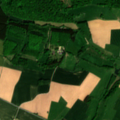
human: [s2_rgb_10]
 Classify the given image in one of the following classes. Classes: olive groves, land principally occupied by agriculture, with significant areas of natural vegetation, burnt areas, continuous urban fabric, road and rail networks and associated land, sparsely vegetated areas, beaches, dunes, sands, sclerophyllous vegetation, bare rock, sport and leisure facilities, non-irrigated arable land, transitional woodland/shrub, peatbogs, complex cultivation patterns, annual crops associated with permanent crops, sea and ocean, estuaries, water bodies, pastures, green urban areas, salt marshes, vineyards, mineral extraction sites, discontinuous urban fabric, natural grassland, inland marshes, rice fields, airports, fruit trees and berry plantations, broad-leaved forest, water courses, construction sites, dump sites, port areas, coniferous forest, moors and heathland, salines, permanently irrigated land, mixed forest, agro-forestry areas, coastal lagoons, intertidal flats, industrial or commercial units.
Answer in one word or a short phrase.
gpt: non-irrigated arable land, pastures, complex cultivation patterns, broad-leaved forest